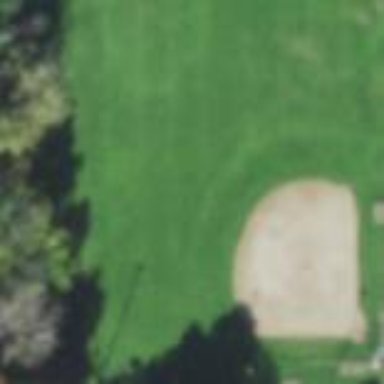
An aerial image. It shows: Baseball pitch for leisure and sports activities.